Field crop: maize
Growth stage: 2
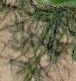
Species: salsola